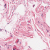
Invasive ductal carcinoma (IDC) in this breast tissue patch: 0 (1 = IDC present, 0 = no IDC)